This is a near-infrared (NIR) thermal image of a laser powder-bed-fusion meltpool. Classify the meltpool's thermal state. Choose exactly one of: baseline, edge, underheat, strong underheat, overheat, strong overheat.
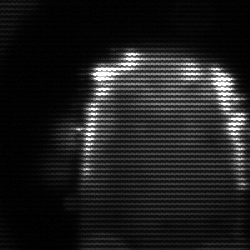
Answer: baseline